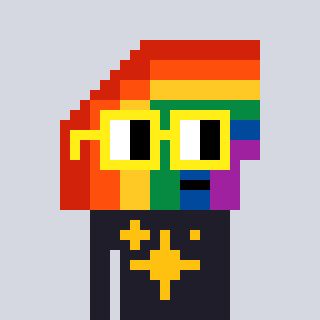
a pixel art character with square yellow glasses, a rainbow-shaped head and a grayscale-colored body on a cool background